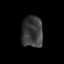
Tissue: prostate
Cell type: T cells
Senescence score: 0.2851
Nuclear area (px): 661
Mean DAPI intensity: 57.918